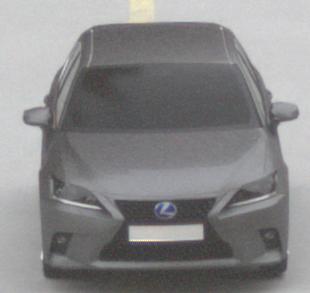
Make: Lexus
Model: CT 200h
Detailed model: CT (A10)
Model produced from: 2014/03
Model produced until: 2017/10
Doors: 5
Color: gray
Road condition: dry road
Daytime: midday
Contrast: low contrast